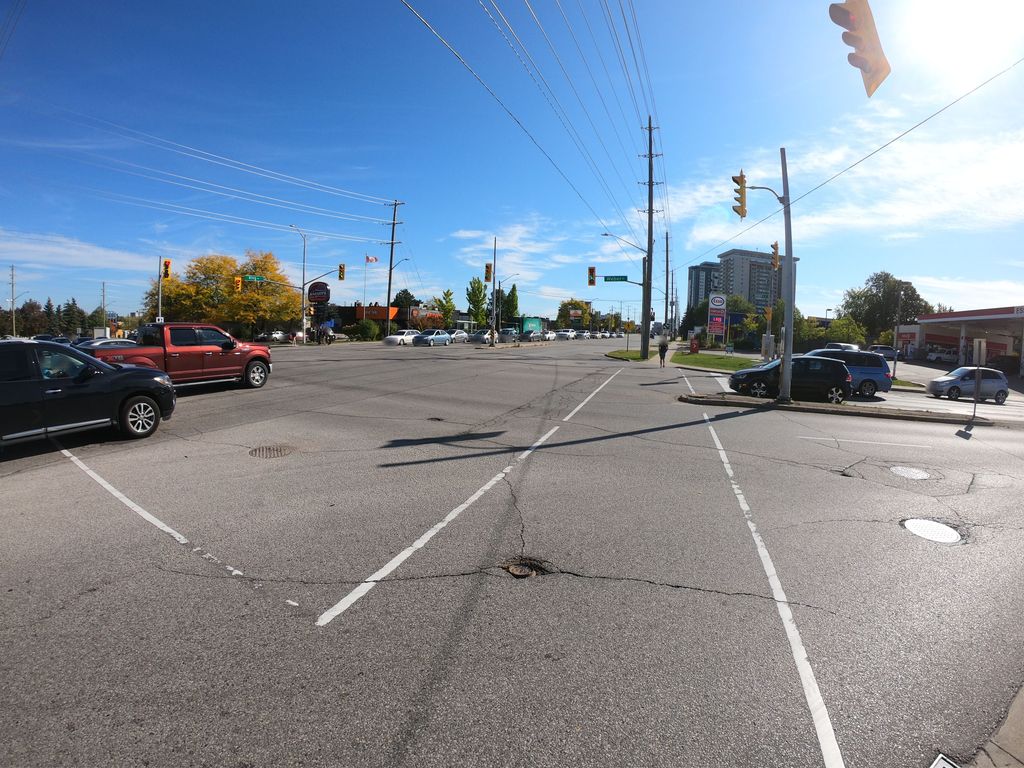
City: kitchener-waterloo